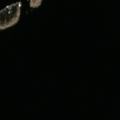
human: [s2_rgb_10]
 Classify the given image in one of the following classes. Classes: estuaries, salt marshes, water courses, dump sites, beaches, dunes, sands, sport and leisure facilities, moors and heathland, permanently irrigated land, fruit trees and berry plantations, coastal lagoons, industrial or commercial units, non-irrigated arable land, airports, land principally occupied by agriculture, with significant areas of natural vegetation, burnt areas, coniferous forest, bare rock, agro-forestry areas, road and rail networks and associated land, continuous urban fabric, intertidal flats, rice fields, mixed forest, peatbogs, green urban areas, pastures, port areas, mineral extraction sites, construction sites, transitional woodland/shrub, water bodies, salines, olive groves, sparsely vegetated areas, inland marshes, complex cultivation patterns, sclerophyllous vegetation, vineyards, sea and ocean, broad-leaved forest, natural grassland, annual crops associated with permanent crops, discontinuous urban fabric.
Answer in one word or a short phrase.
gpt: sea and ocean